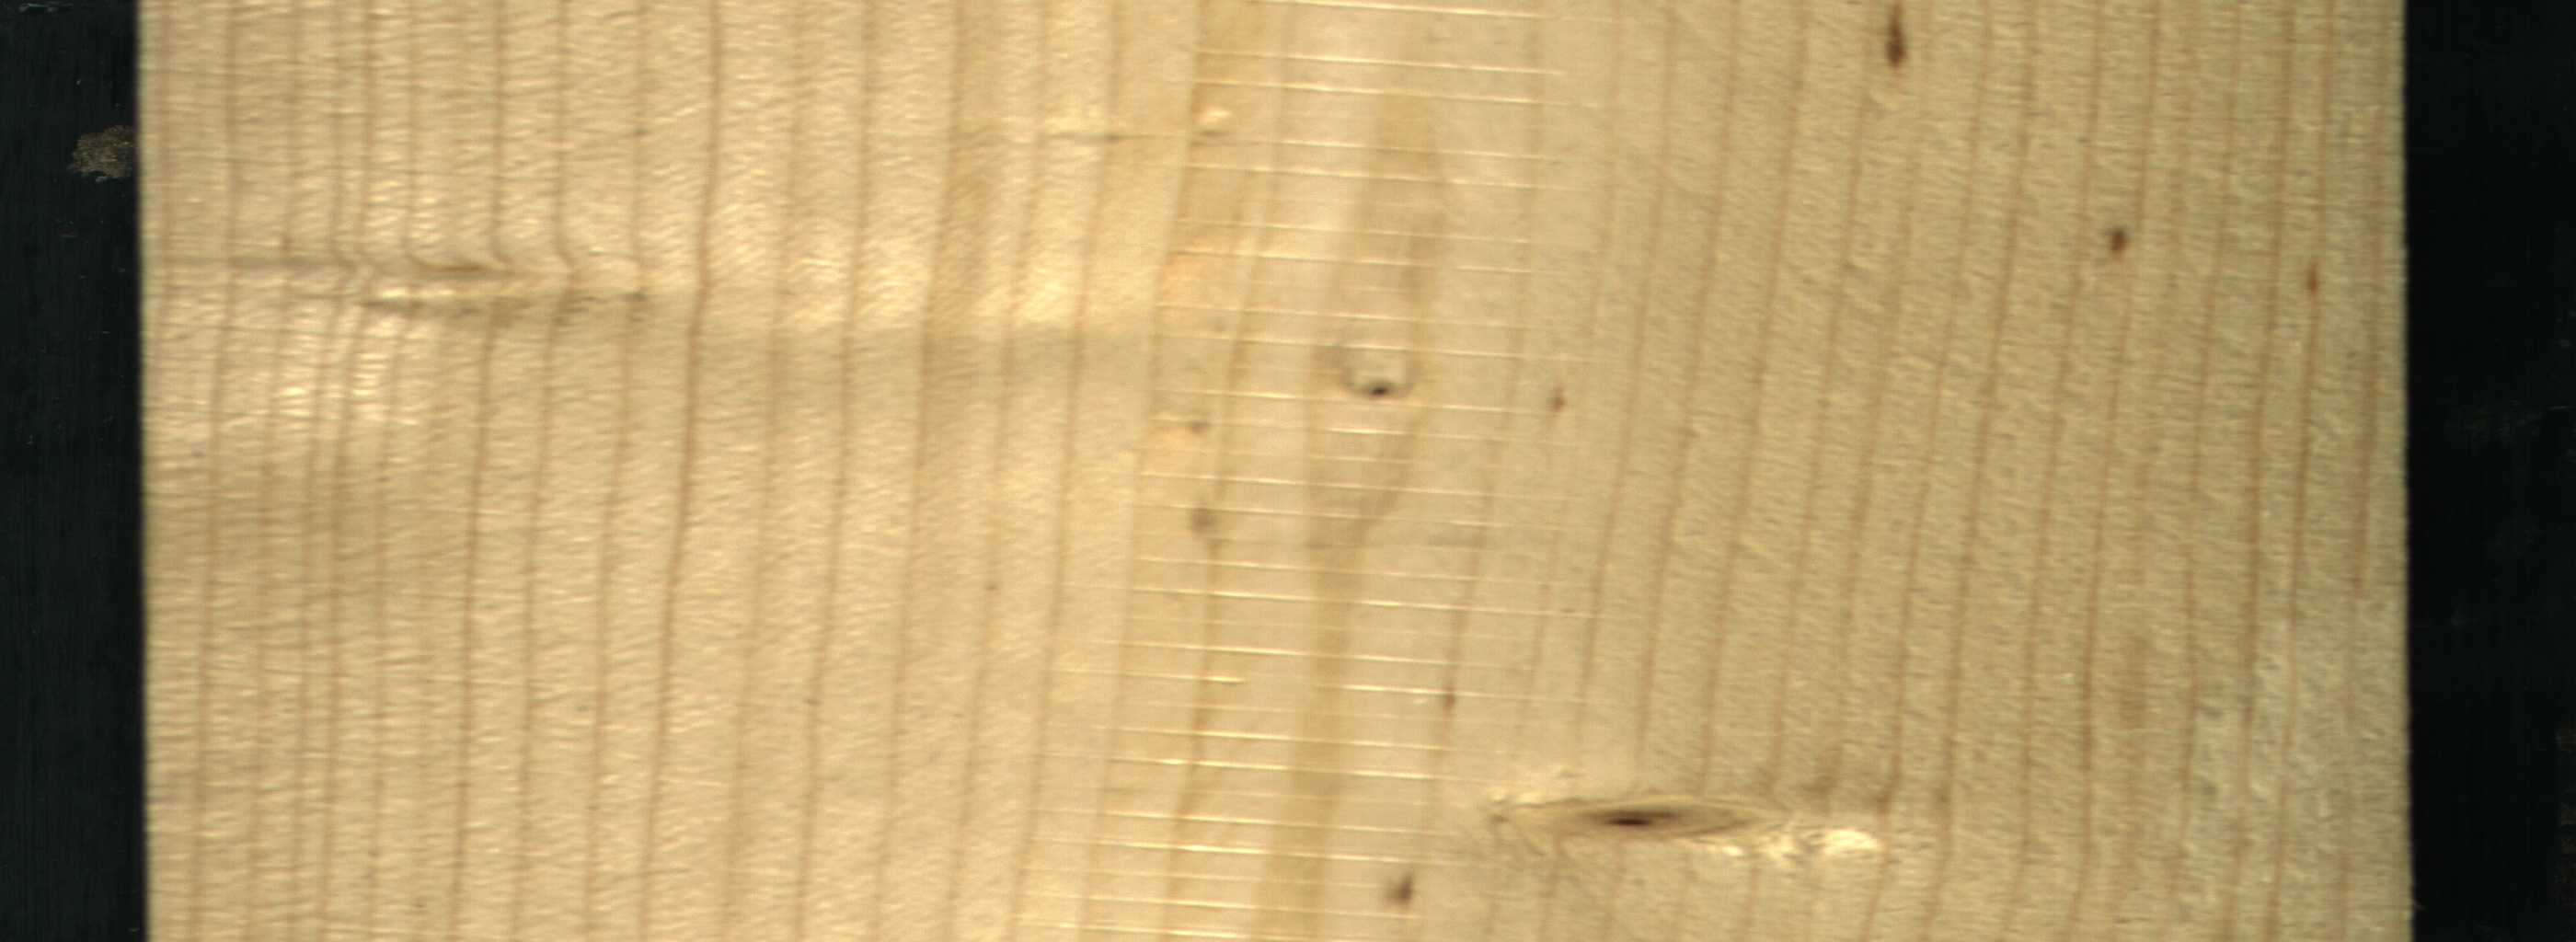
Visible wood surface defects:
Live_Knot